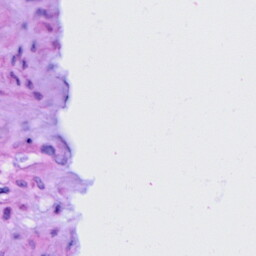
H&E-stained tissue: Cervix